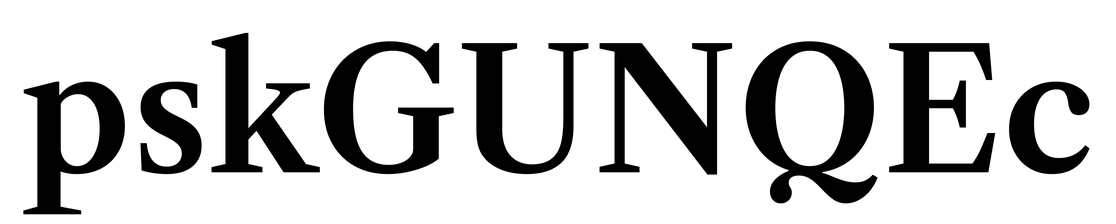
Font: LibreCaslonText_SemiBold